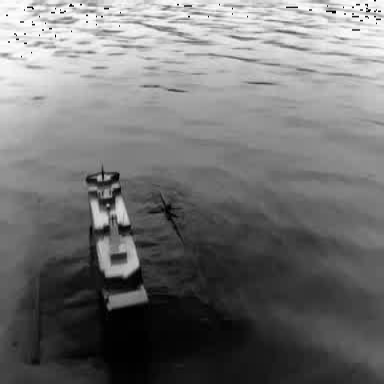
There is a container_ship in the infrared image.